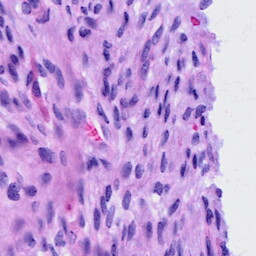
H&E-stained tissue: Cervix